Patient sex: M
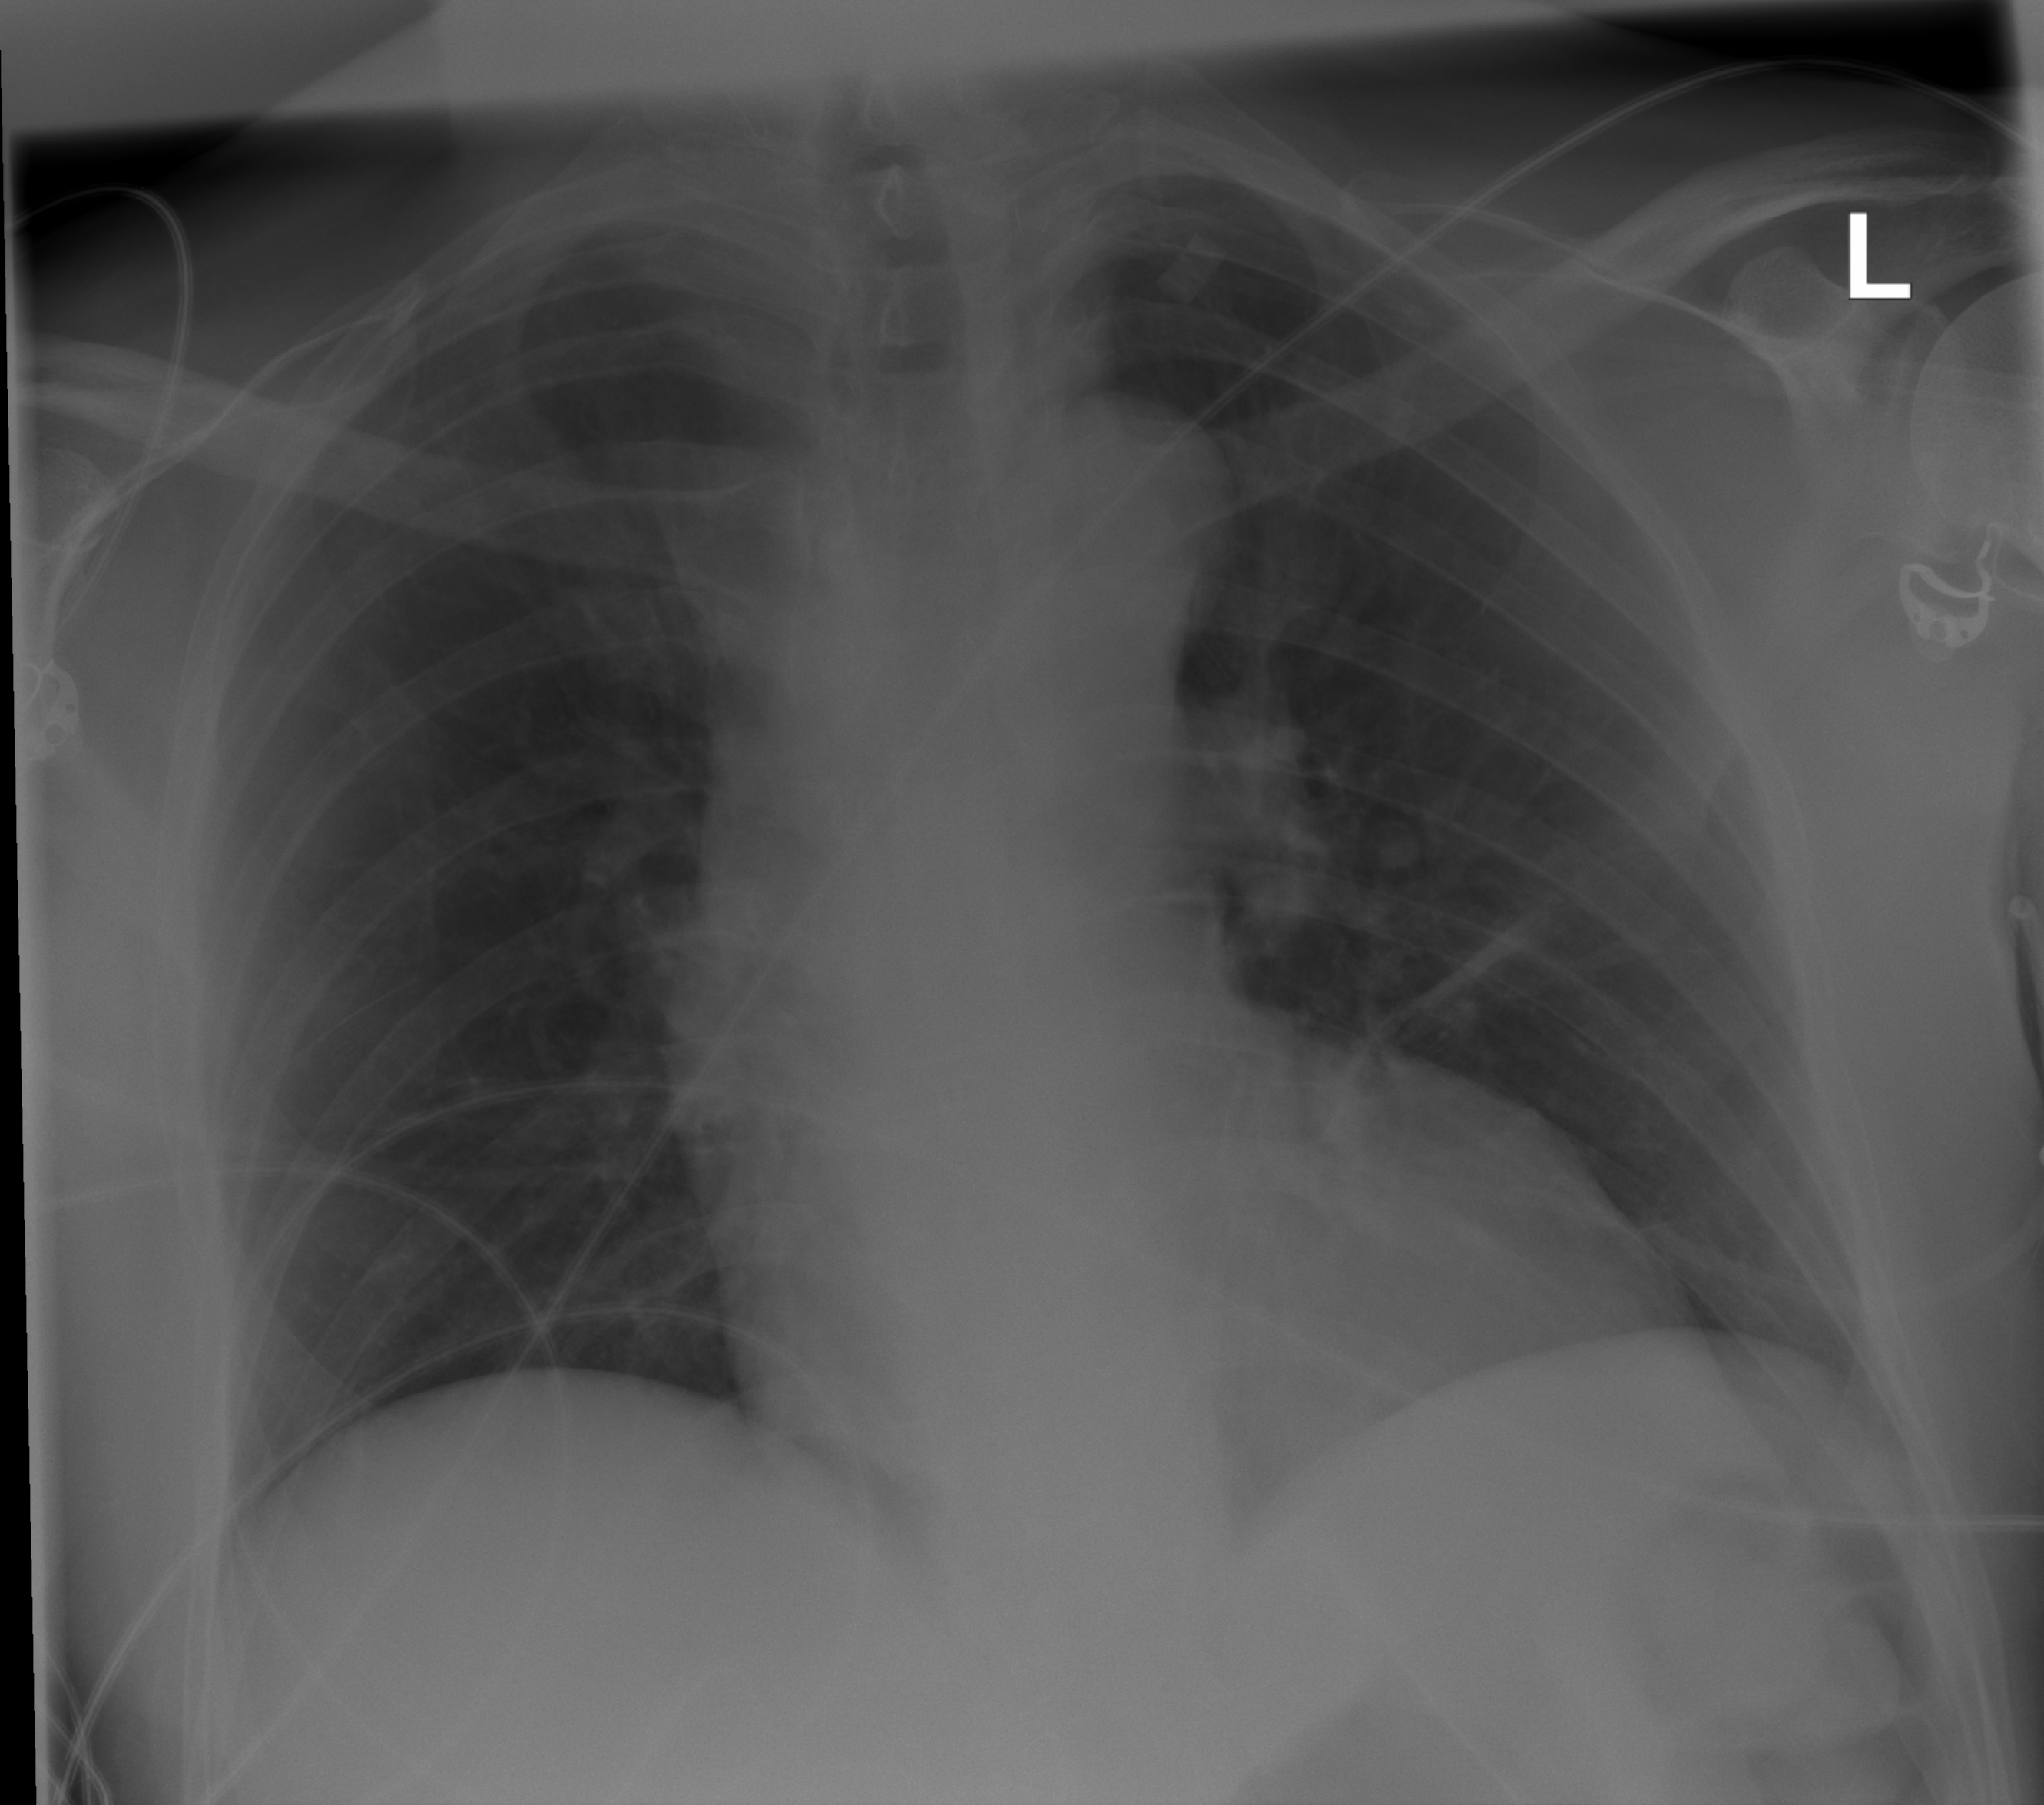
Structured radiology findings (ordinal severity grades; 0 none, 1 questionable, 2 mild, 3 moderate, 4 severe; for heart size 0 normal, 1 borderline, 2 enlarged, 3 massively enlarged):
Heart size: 2
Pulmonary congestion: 0
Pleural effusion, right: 3
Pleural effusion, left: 2
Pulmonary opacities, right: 0
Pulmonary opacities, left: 0
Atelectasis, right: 2
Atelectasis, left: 2